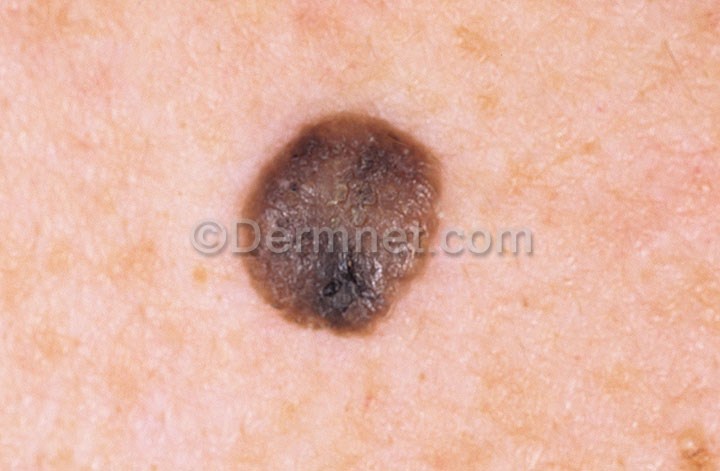
Disease: Seborrheic Keratoses and other Benign Tumors